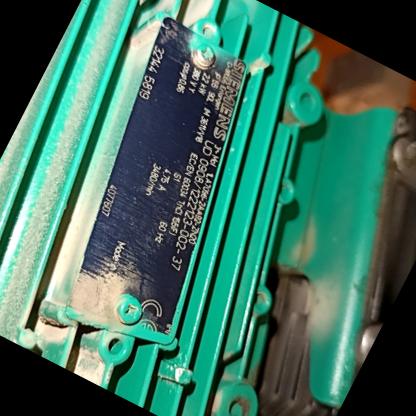
Klasa: tabliczka-znamionowa